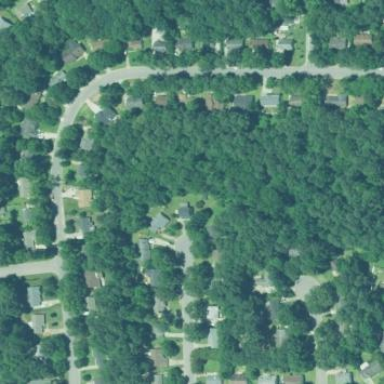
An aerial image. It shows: Residential area within neighborhood.